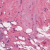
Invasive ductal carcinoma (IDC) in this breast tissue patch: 1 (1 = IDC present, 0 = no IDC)